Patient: sex M, age 61
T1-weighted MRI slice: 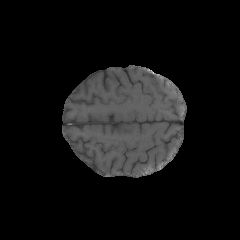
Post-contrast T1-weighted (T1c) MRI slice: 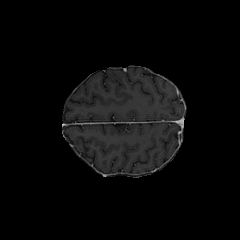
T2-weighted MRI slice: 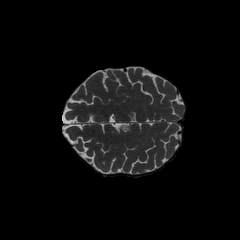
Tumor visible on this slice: no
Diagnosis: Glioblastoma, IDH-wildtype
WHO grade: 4